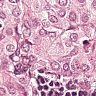
Metastatic tissue present: yes